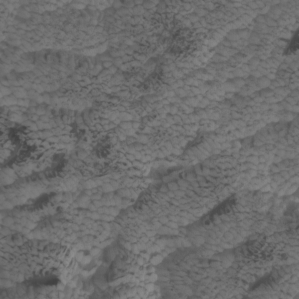
Label: non_frost